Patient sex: M
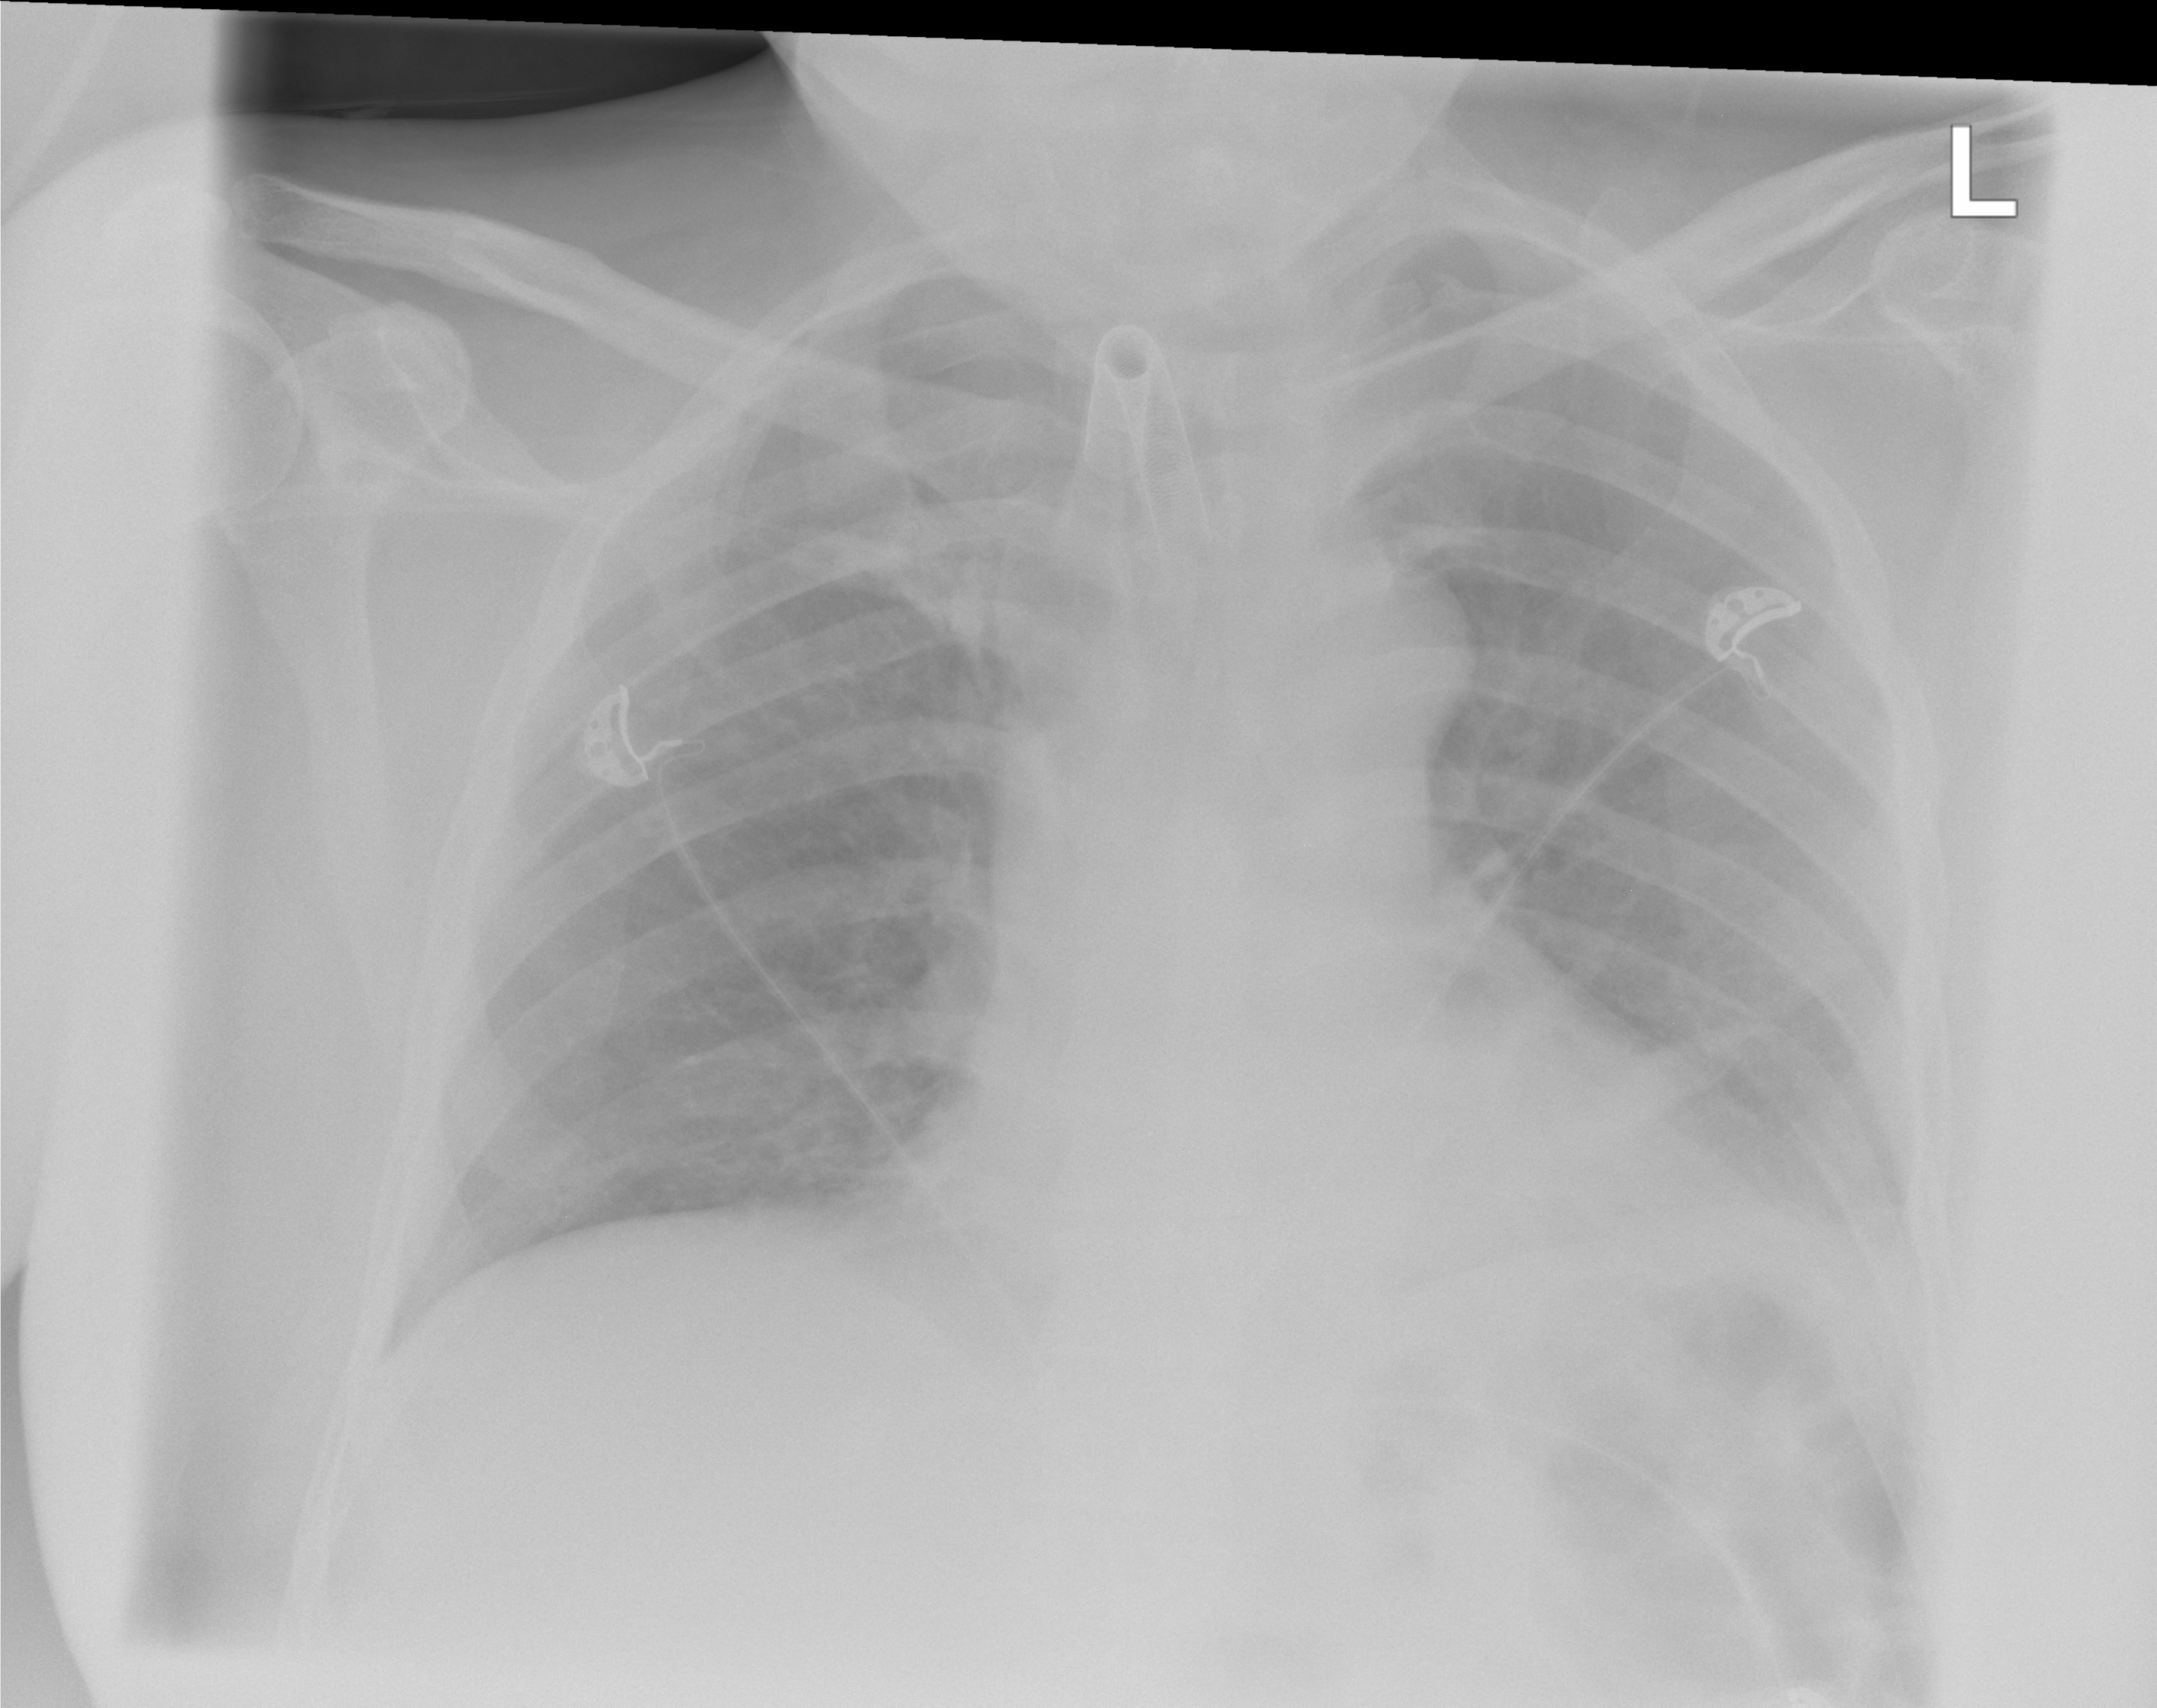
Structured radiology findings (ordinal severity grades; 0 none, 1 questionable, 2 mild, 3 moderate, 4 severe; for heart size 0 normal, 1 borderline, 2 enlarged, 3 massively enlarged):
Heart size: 1
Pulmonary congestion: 0
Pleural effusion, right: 0
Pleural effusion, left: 2
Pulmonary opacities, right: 0
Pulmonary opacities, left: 0
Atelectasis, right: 0
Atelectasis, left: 2